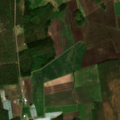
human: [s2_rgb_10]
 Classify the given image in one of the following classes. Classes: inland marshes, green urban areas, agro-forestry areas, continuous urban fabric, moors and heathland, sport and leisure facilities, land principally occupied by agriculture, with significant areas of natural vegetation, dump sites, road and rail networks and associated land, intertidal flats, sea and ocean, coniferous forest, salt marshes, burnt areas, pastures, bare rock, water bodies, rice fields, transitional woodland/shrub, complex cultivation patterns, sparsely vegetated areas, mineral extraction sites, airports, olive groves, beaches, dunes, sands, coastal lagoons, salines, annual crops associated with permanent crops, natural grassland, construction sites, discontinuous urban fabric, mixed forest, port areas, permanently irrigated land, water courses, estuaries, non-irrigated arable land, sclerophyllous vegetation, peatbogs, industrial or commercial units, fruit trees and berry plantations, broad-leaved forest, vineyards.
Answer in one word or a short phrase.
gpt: non-irrigated arable land, land principally occupied by agriculture, with significant areas of natural vegetation, coniferous forest, mixed forest, peatbogs